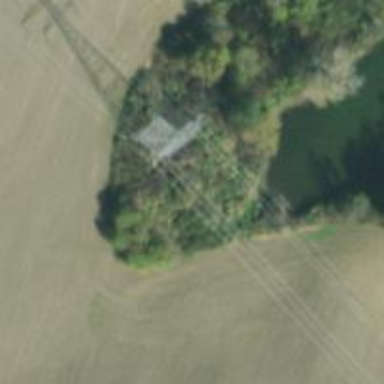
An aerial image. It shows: Lattice structure tower.